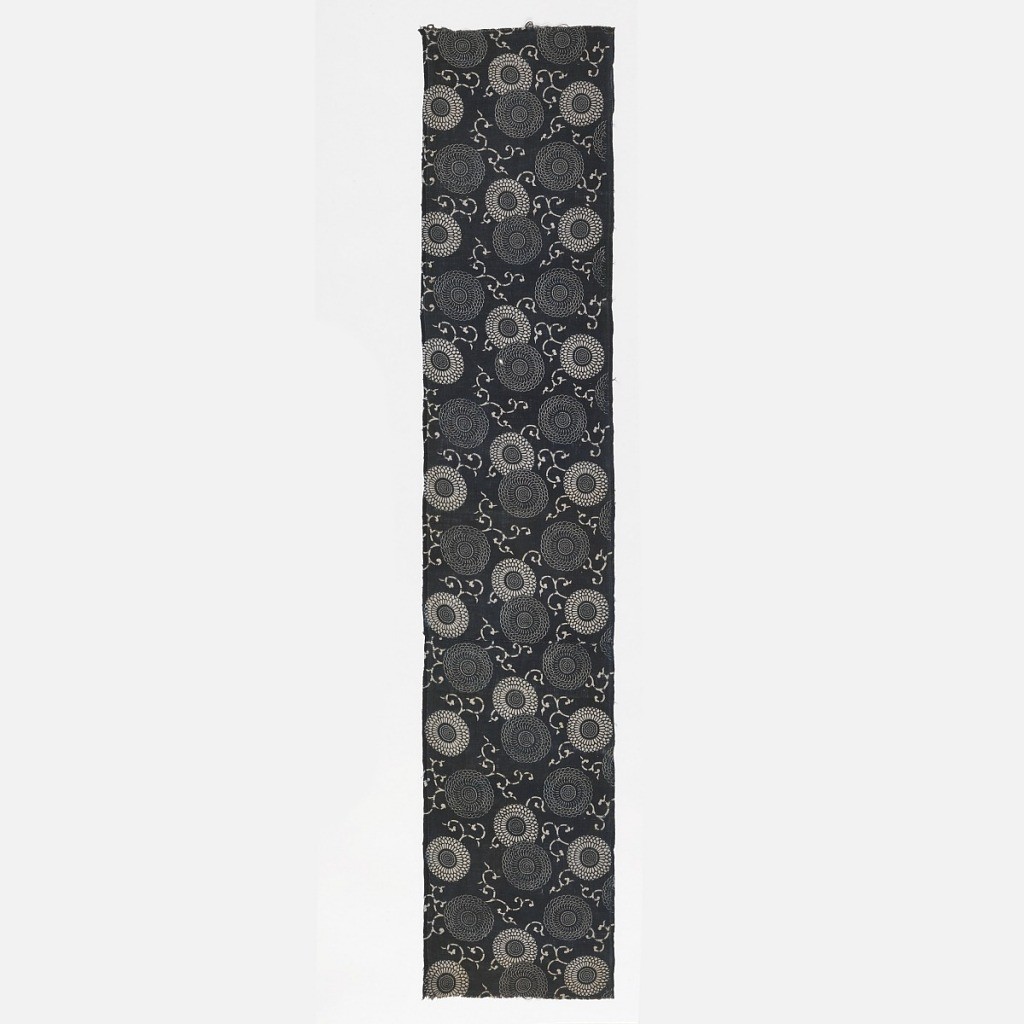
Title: Textile
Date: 19th century
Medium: cotton Technique: stenciled resist on plain weave (katazome)
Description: Single and overlapping full-faced chrysanthemums with curving stems in reserve on a dark blue ground.